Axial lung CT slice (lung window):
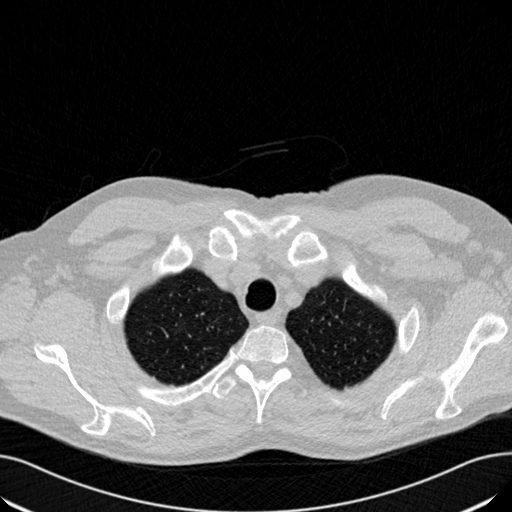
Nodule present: no